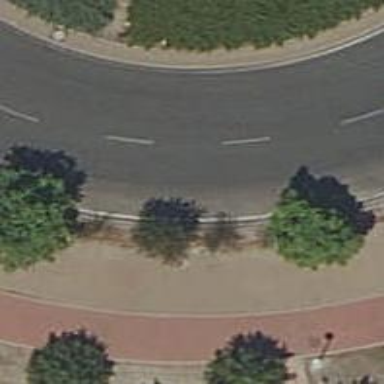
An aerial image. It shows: Roundabout on residential road with asphalt surface.